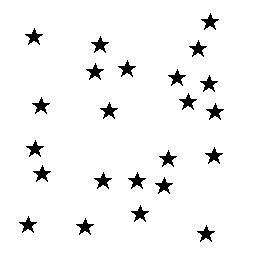
Squares: 0
Triangles: 0
Stars: 23
Total shapes: 23